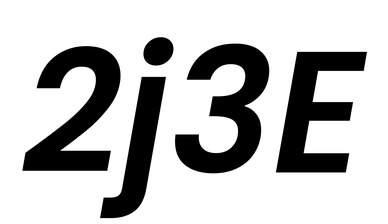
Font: Poppins-SemiBoldItalic